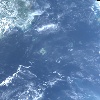
Label: water